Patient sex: M
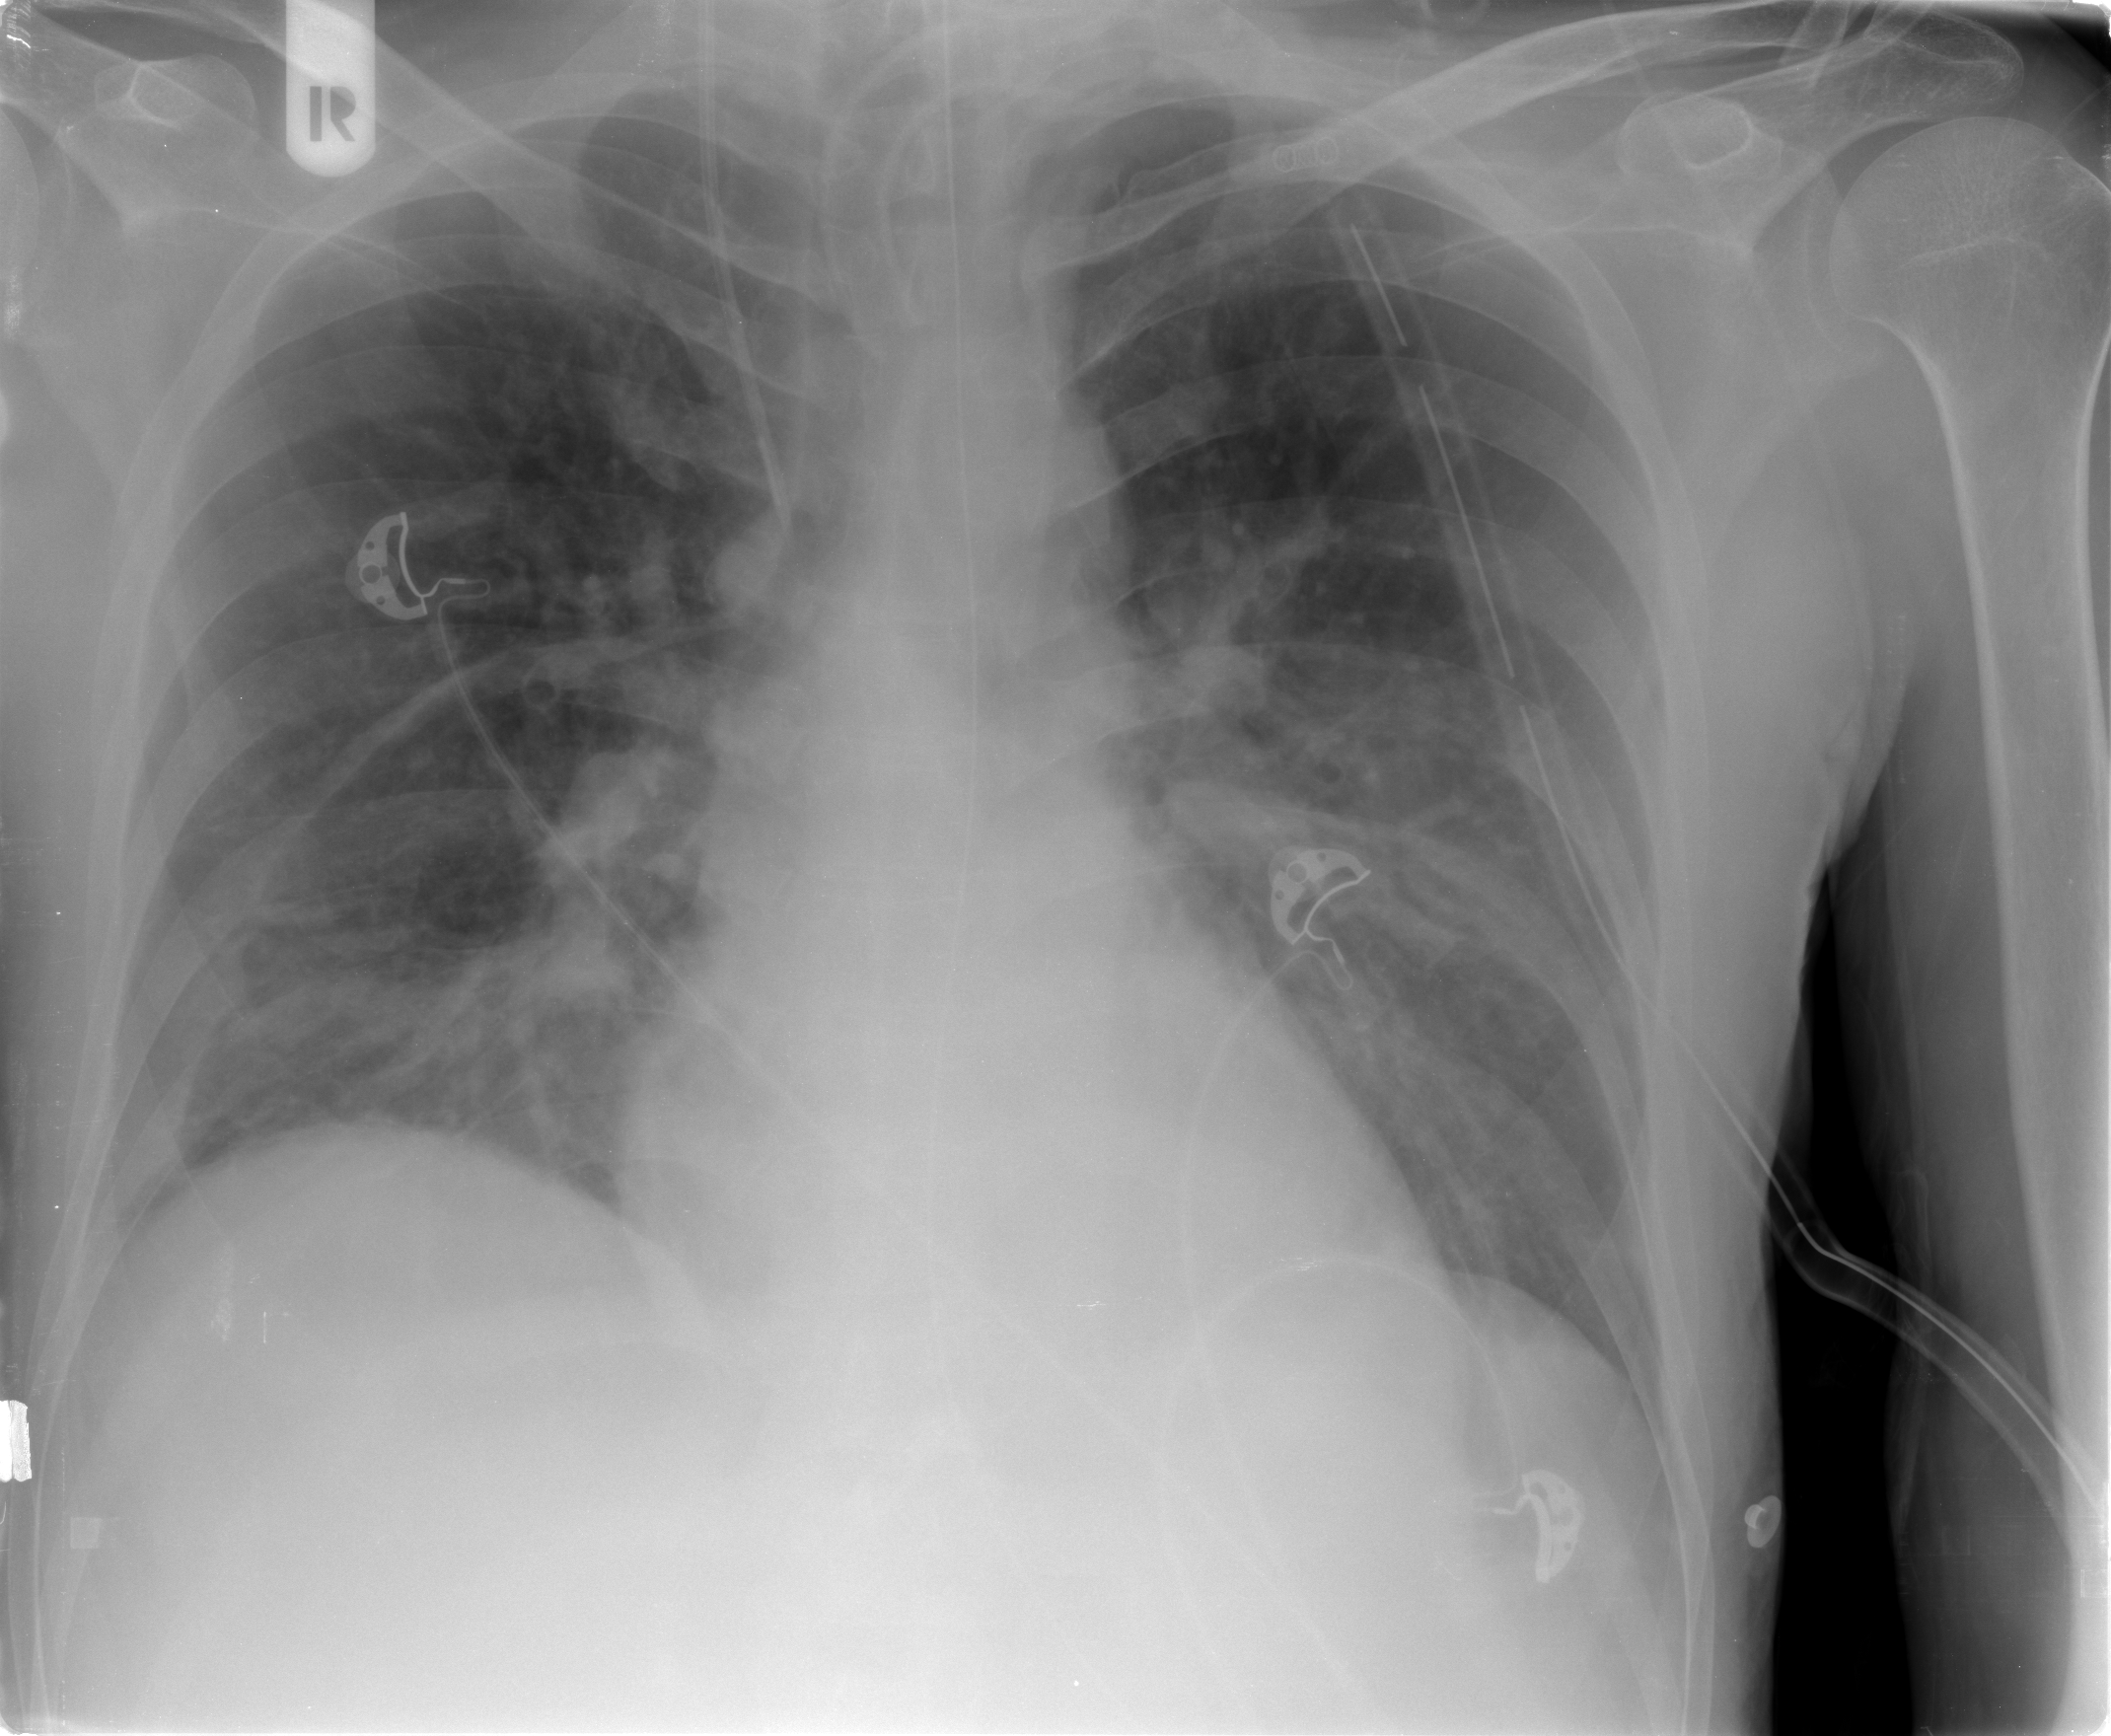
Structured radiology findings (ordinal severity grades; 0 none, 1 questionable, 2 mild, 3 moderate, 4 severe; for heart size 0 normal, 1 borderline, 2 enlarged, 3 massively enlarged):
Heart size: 1
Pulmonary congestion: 2
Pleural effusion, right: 2
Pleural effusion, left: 1
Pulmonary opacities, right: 2
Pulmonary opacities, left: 2
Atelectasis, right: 2
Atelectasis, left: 2